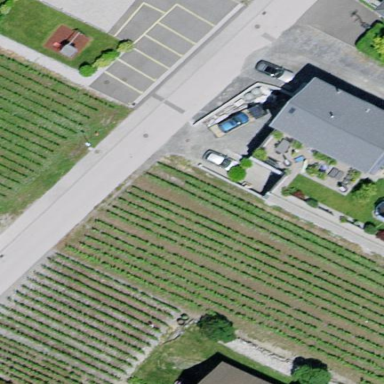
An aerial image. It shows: Vineyard growing grapes.